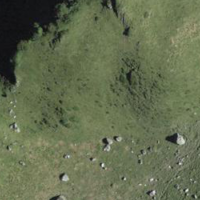
EUNIS habitat code: 23
Species observed at this site:
Marmota marmota